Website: apple
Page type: address-validator
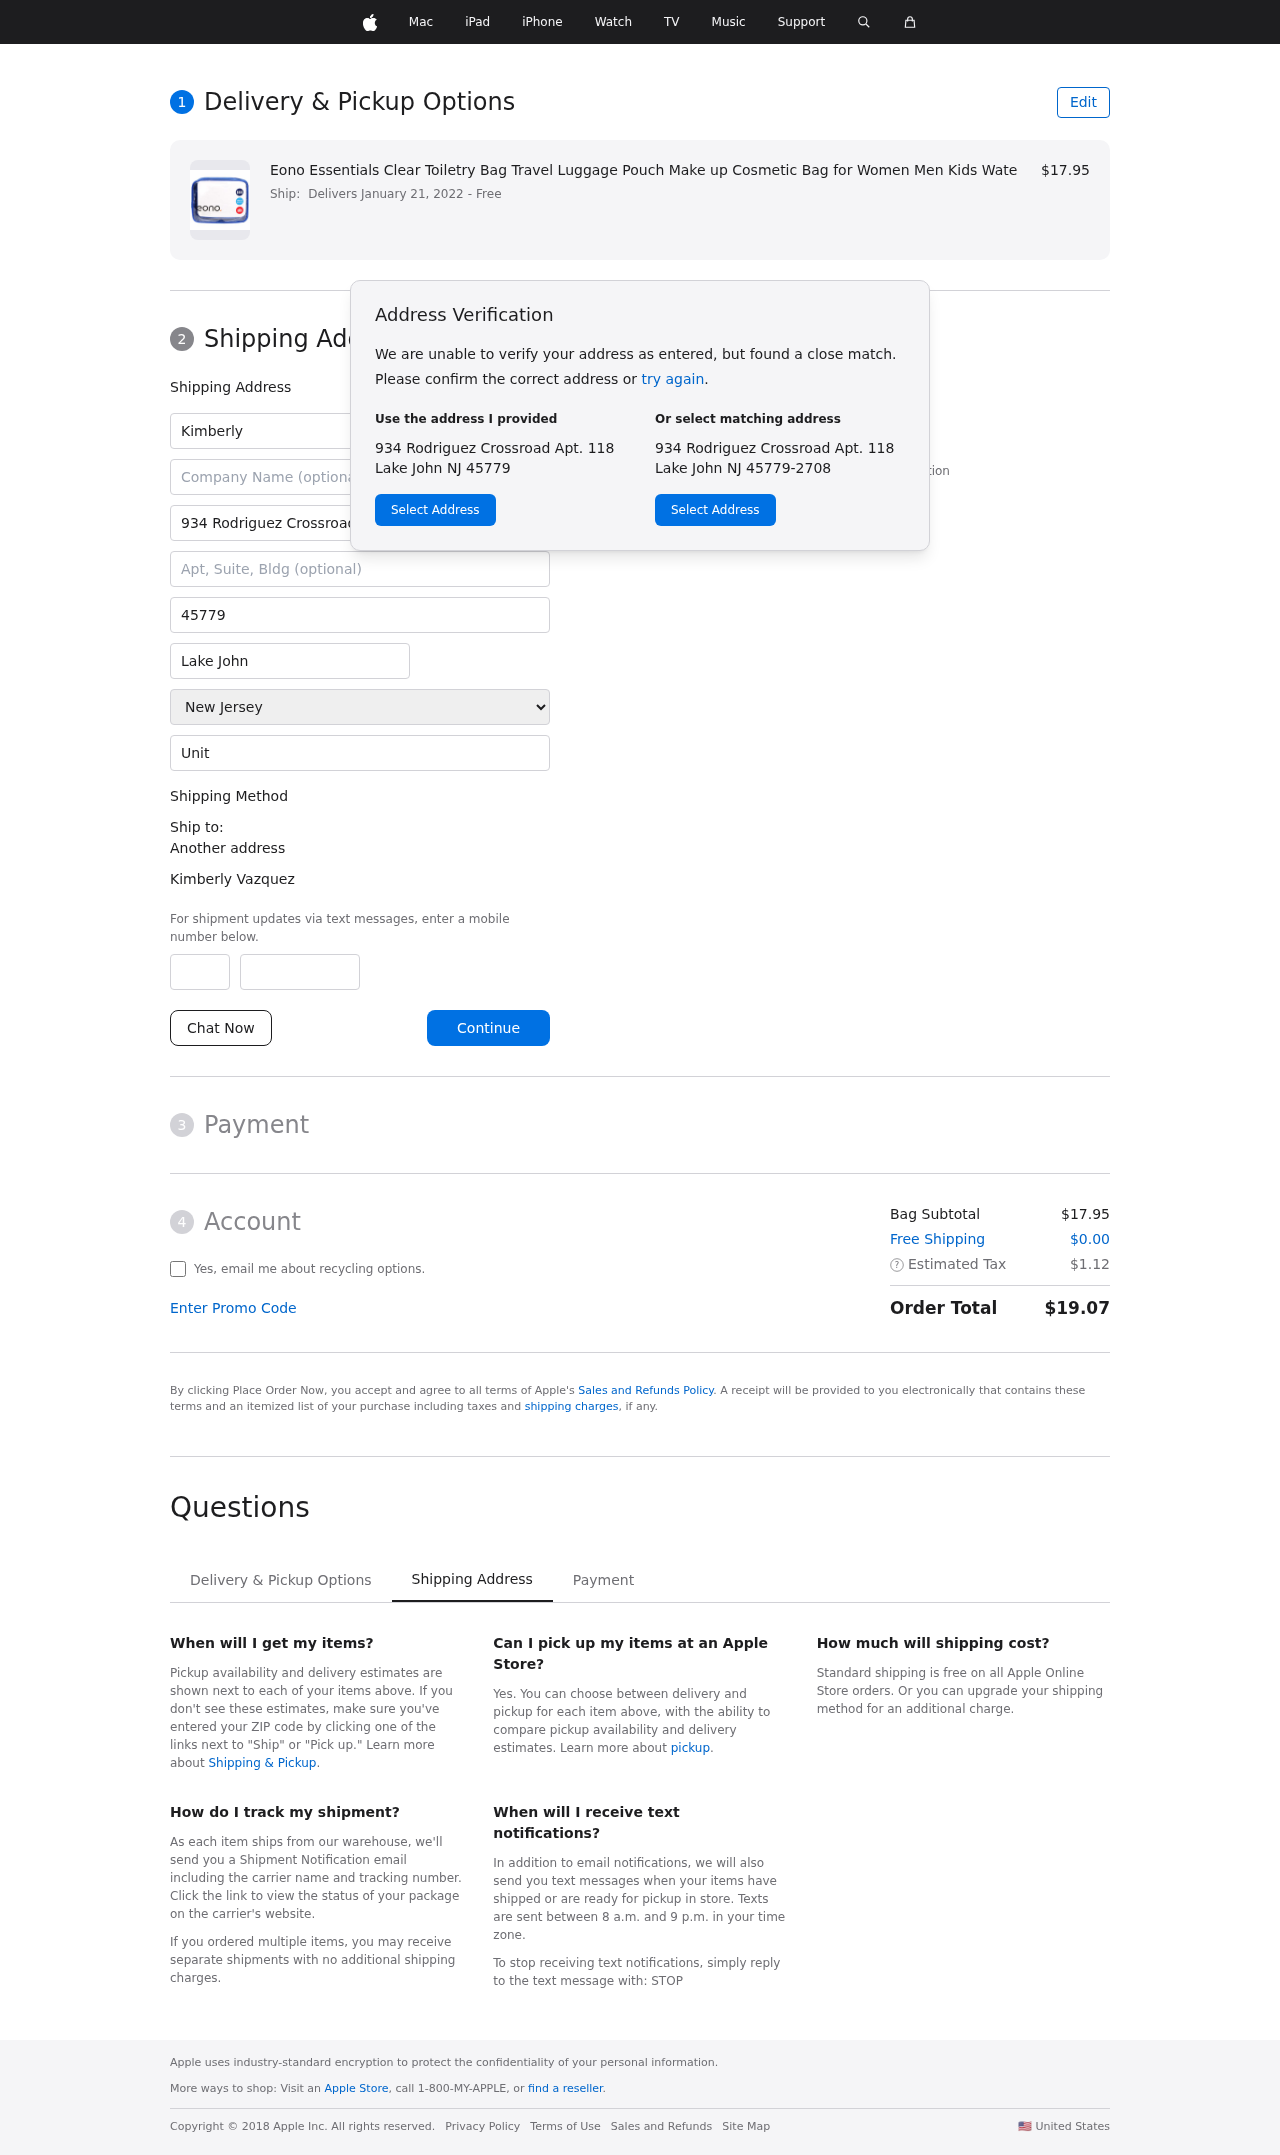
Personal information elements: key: PII_CITY
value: Lake John
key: PII_COUNTRY
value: United States
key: PII_FIRSTNAME
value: Kimberly
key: PII_FULLNAME
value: Kimberly Vazquez
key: PII_LASTNAME
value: Vazquez
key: PII_PHONE_AREA
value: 589
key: PII_PHONE_SUFFIX
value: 0430
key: PII_POSTCODE
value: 45779
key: PII_STATE
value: New Jersey
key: PII_STREET
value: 934 Rodriguez Crossroad Apt. 118
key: PII_CITY_STATE_ZIP
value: Lake John NJ 45779
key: PII_STATE_ABBR
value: NJ
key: PII_POSTCODE_FULL
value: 45779
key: PII_POSTCODE_NUMERIC
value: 45779
Product elements: key: PRODUCT1_NAME
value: Eono Essentials Clear Toiletry Bag Travel Luggage Pouch Make up Cosmetic Bag for Women Men Kids Wate
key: PRODUCT1_PRICE
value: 17.95
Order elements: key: ORDER_DELIVERY_DATE
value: Delivers January 21, 2022
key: ORDER_SUBTOTAL
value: $17.95
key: ORDER_SHIPPING_COST
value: $0.00
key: ORDER_TAX
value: $1.12
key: ORDER_TOTAL
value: $19.07